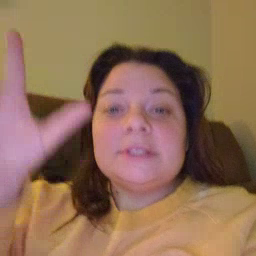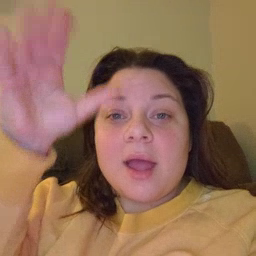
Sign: dad